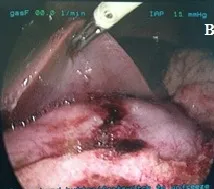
Right lobe of the liver is elevated, and ,gastric trauma is visible.
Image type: endoscopy (gi_endoscopy)